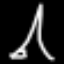
Label: The Eiffel Tower